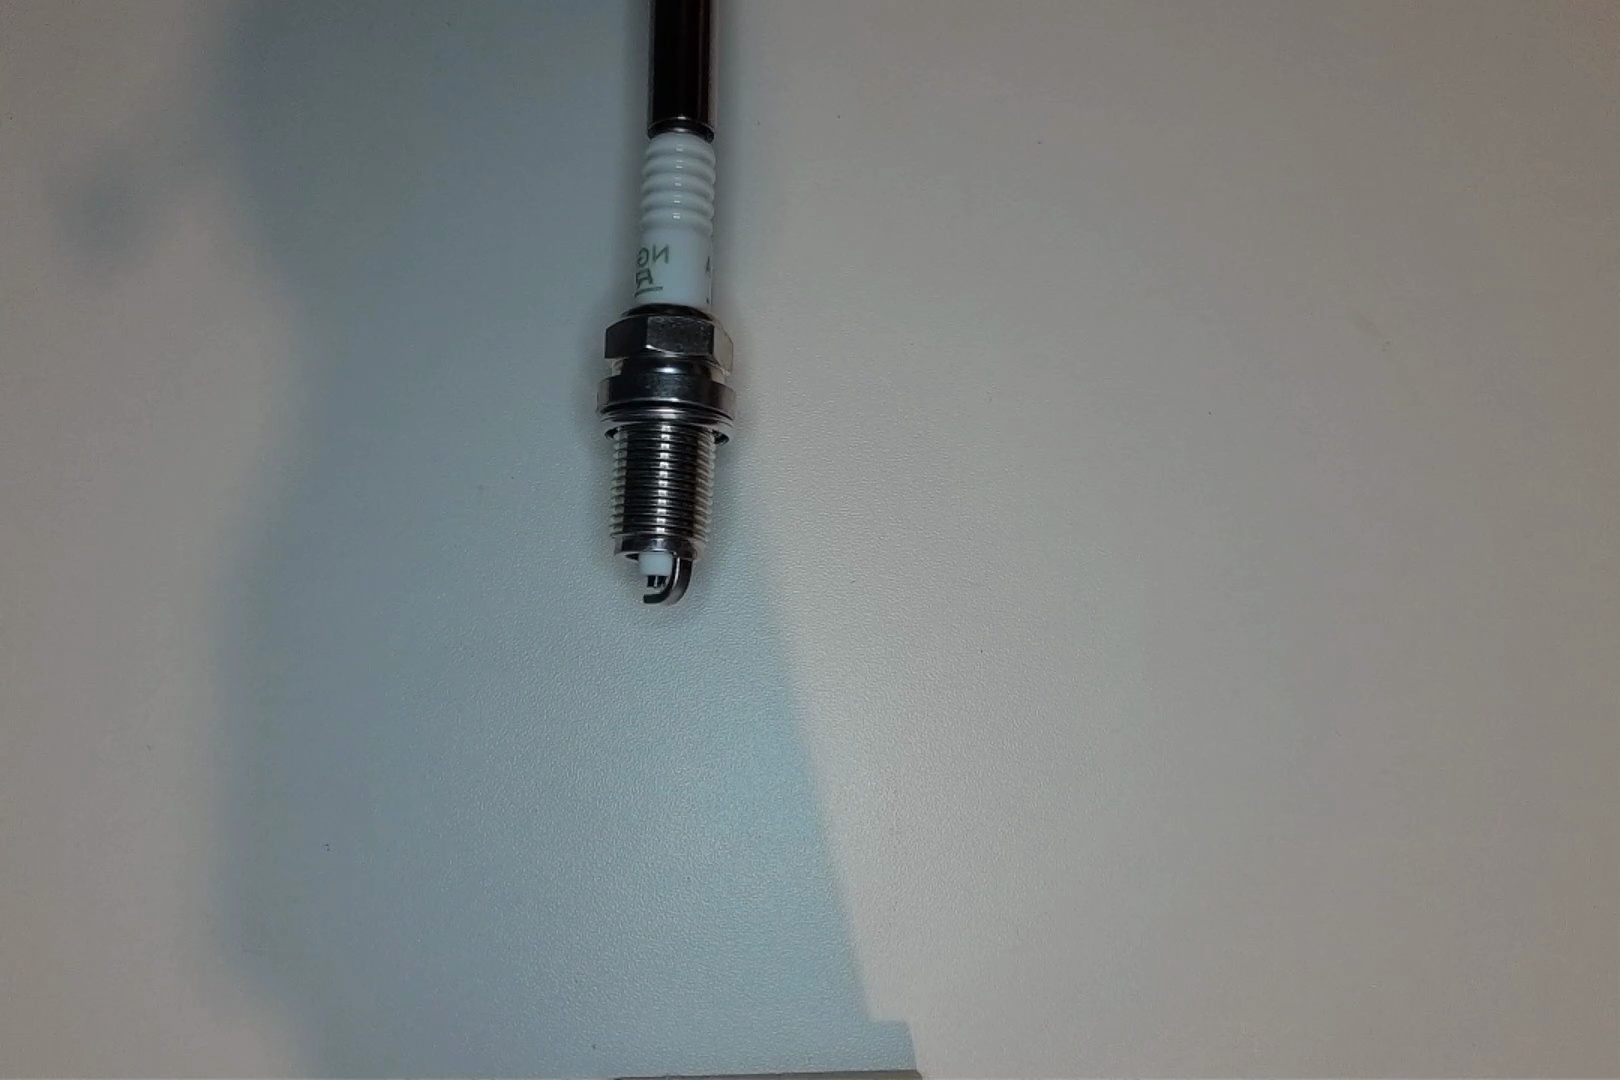
Label: no anomaly